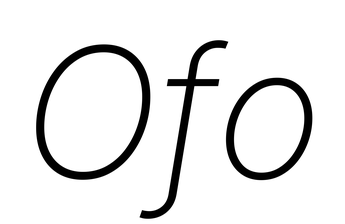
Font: Inter-Italic_ExtraLight_Italic